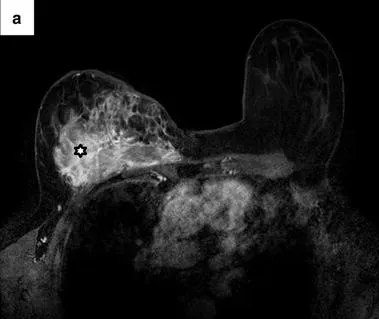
Mammary desmoid tumor: radiological and pathological aspects. A; Breast MRI of January 2011: T1-weighted Fat Sat images of the right breast after gadolinium injection. The white star shows the desmoid tumor.
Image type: radiology (mri)